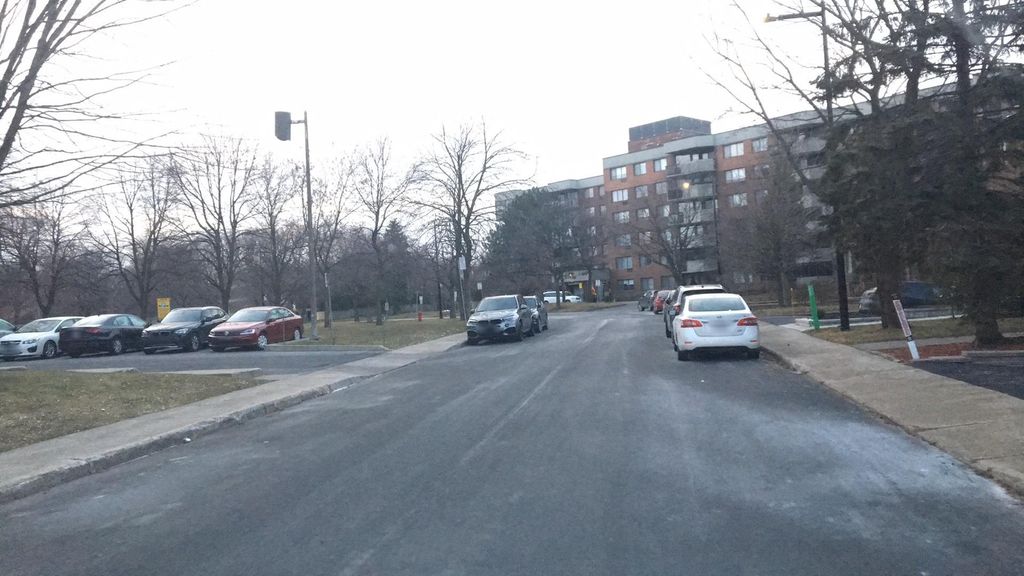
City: montreal